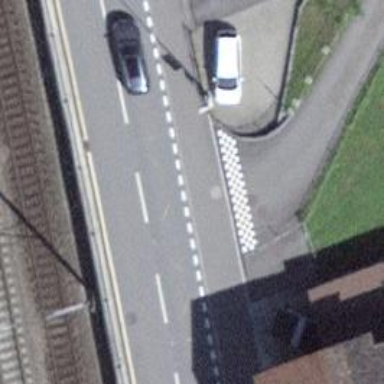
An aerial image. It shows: Bus stop with platform for public transport.